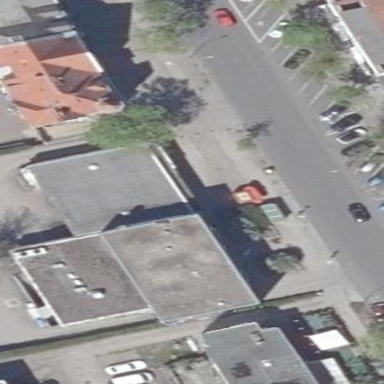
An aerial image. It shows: Building.